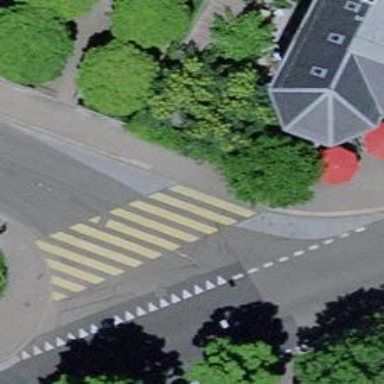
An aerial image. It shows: Kerb barrier.